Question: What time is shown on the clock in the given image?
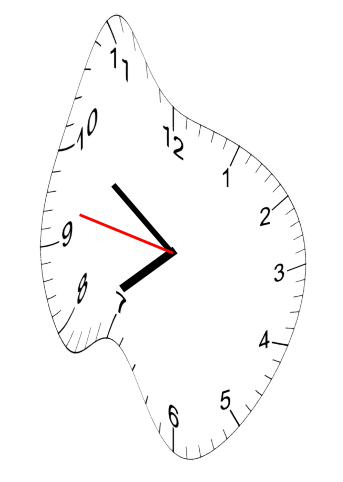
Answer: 07:50:47